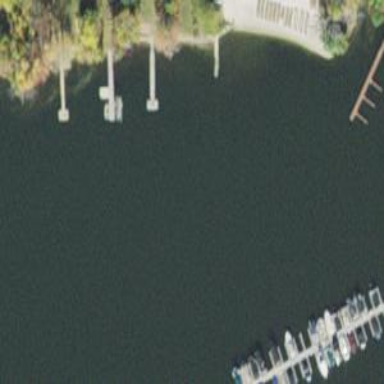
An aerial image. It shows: Man-made pier.